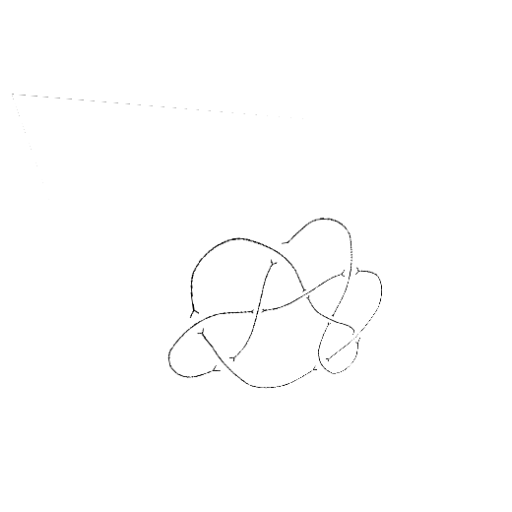
Crossing number: 9